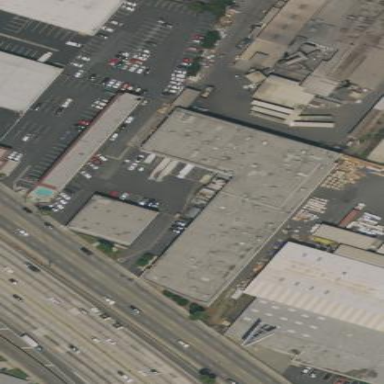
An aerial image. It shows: Warehouse building.